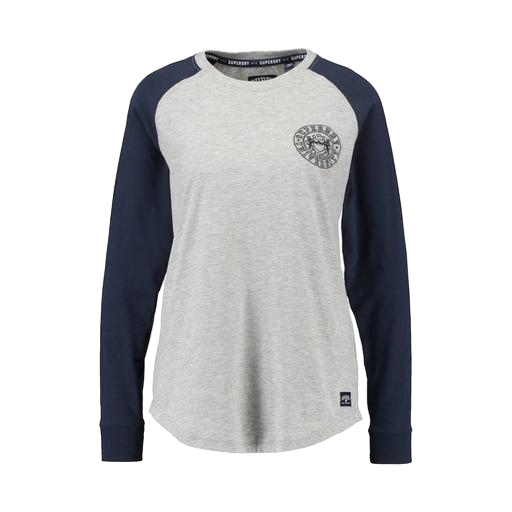
longsleeve t-shirt, blue iconic women's long-sleeved t-shirt, longsleeved t-shirt, white background